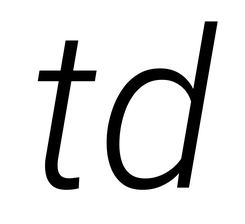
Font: Roboto-Italic_Light_Italic